Field crop: tomato
Growth stage: 1
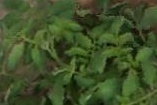
Species: tomato